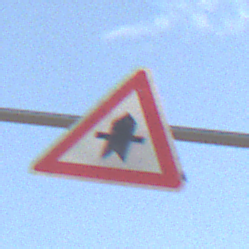
Verkehrszeichen: Vorfahrt
Umgebung: Outdoor, Nature
Tageszeit: Midday
Wetter: PartlyCloudy
Licht: Natural
Jahreszeit: NotSpecified
Kontrast: HighContrast